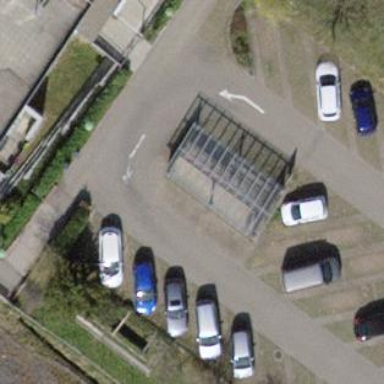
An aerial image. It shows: Building with bicycle parking facilities.